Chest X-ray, AP view. Patient: 78 years old, sex F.
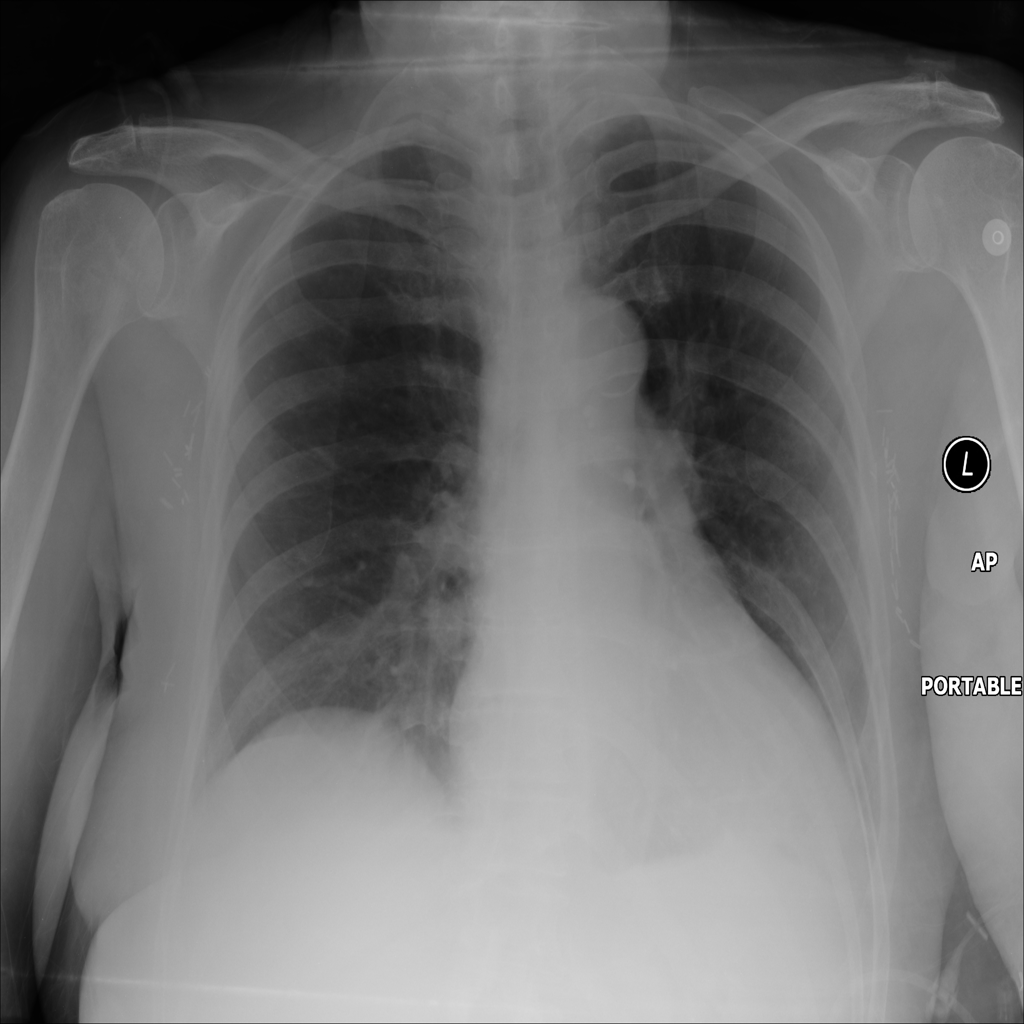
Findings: No Finding